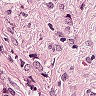
Metastatic tissue present: yes